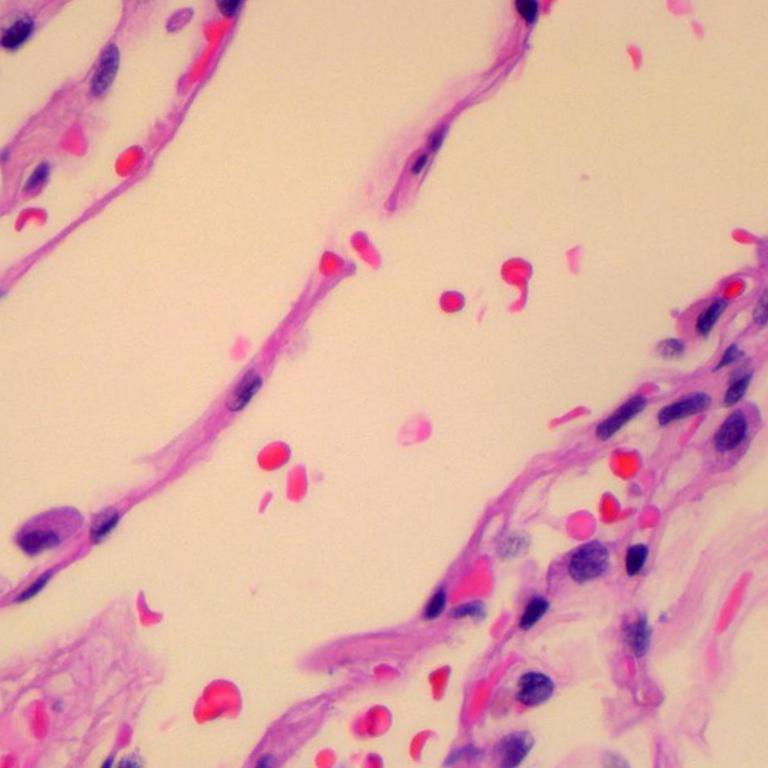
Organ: lung
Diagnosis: benign